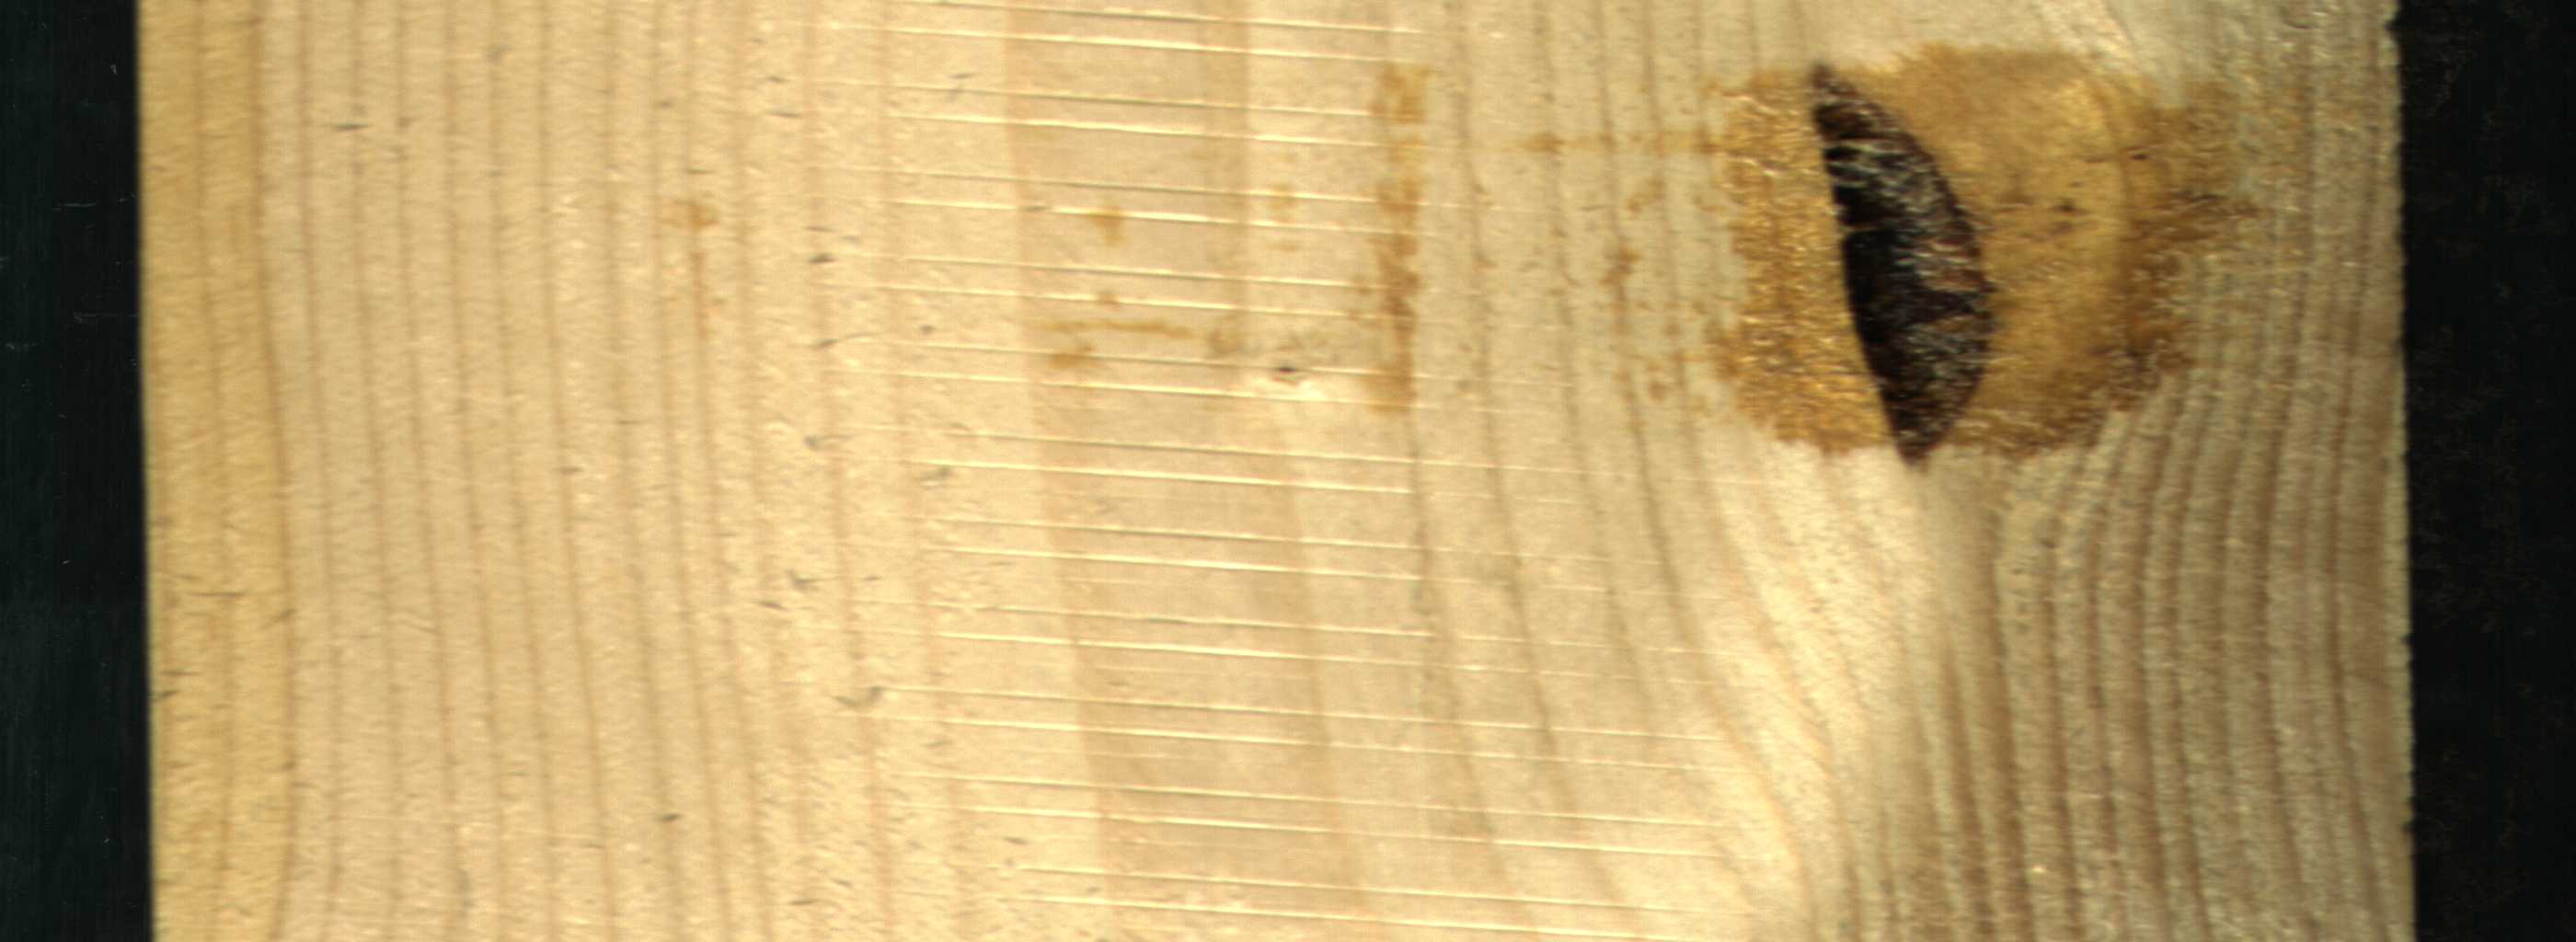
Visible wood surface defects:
resin